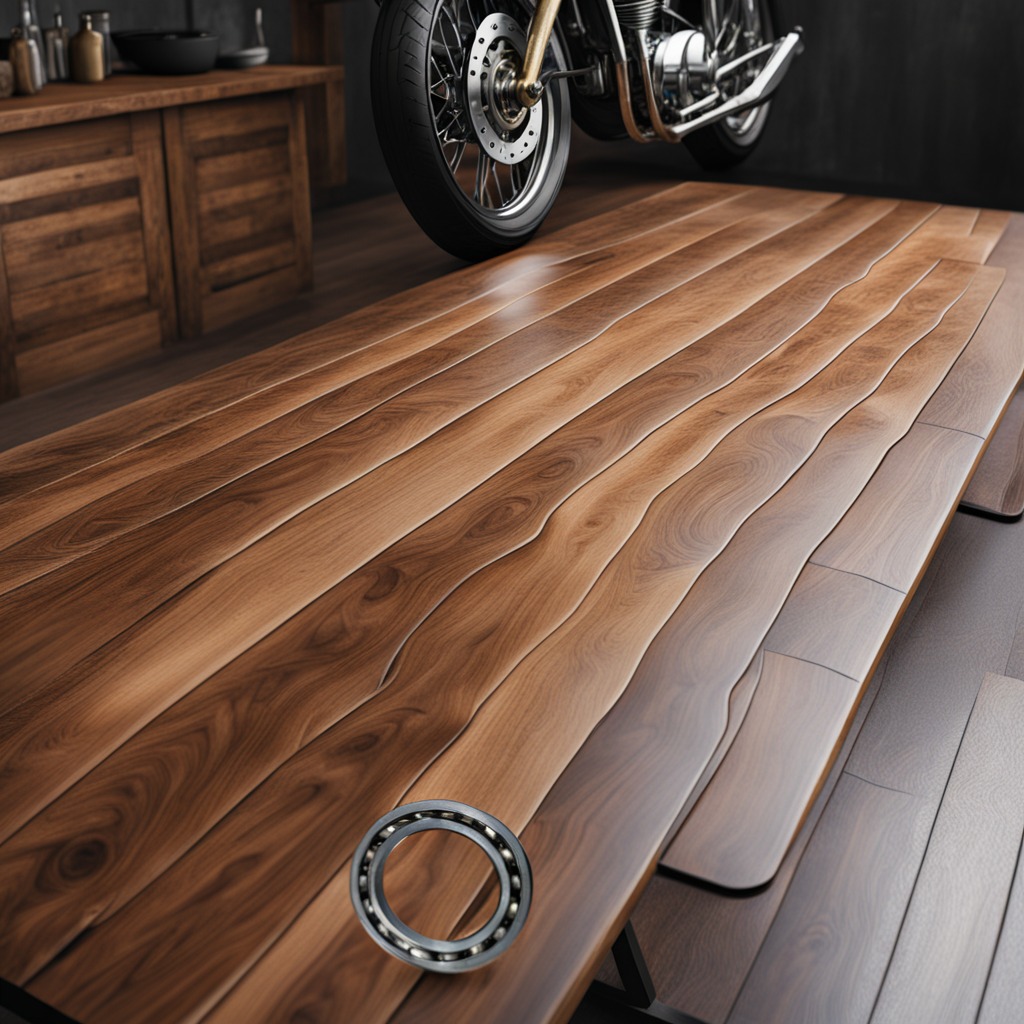
A metal ball bearing is lying on the oil-spilled wooden table in a vintage motorcycle garage.